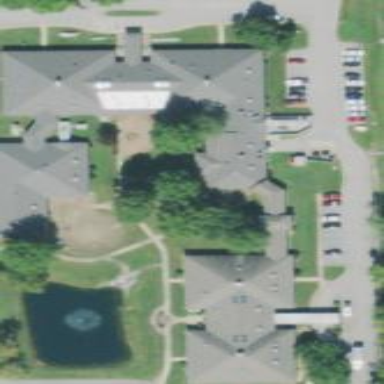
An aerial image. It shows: Nursing home.